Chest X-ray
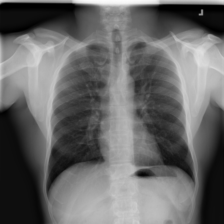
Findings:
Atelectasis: negative
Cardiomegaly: negative
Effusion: negative
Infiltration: negative
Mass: negative
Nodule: negative
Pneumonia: negative
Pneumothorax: negative
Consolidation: negative
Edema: negative
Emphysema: negative
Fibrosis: negative
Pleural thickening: negative
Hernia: negative